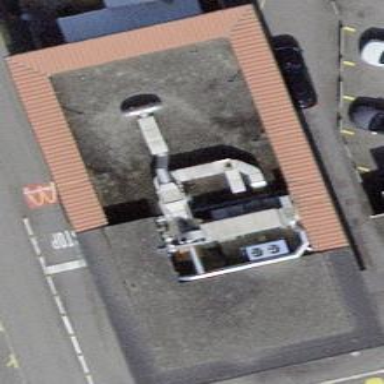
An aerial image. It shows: Fast food restaurant located in building.